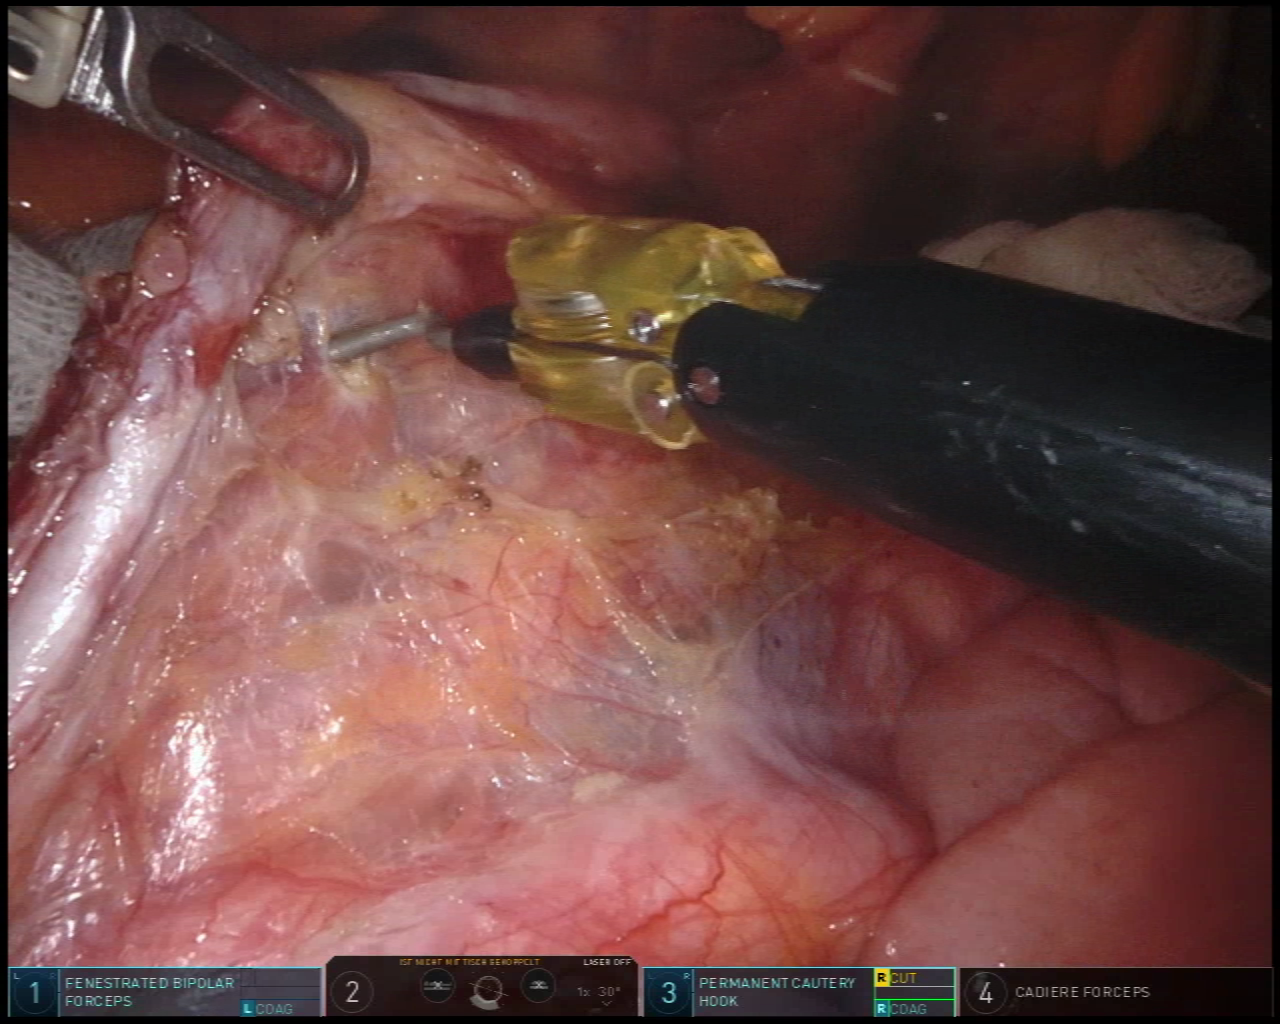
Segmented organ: inferior_mesenteric_artery
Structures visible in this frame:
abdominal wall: no
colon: no
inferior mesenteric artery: yes
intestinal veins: no
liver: no
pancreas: no
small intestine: yes
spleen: no
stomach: no
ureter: no
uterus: no
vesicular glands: no